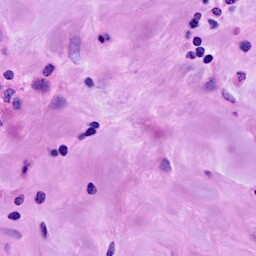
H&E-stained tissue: Breast